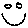
Label: smiley face